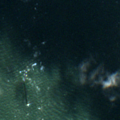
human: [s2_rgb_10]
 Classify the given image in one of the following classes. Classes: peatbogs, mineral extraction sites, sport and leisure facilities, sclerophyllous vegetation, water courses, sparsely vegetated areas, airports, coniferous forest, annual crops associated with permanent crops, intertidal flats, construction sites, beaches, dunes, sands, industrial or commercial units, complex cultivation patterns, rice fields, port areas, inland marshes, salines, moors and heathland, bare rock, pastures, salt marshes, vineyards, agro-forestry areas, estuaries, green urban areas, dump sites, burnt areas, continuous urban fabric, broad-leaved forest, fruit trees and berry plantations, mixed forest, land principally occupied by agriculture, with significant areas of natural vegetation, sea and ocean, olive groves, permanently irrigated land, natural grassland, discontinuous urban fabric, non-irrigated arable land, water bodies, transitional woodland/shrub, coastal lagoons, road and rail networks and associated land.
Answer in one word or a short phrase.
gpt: sea and ocean